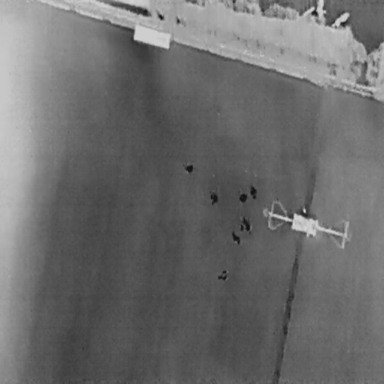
There are seven People in the infrared image.